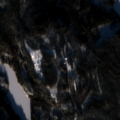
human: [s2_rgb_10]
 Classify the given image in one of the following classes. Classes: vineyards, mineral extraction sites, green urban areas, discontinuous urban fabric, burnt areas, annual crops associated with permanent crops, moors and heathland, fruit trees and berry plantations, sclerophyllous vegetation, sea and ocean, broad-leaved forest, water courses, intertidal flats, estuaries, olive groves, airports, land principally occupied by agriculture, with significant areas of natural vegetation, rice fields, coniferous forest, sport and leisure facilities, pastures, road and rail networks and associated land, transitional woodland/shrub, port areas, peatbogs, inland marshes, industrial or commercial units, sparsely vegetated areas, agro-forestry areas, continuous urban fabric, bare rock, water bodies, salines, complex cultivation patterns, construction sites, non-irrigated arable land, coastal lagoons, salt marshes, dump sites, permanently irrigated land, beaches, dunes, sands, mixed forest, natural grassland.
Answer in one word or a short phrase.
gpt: coniferous forest, mixed forest